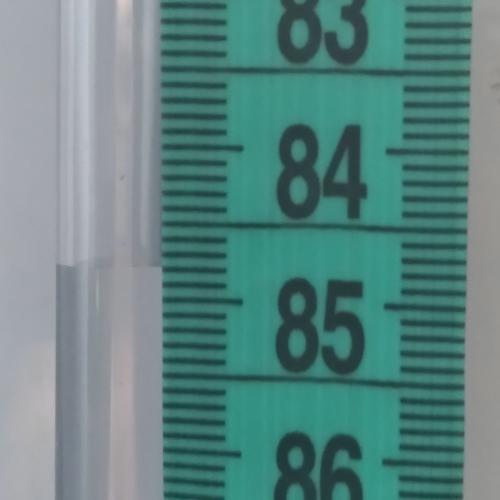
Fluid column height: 84.8 cm